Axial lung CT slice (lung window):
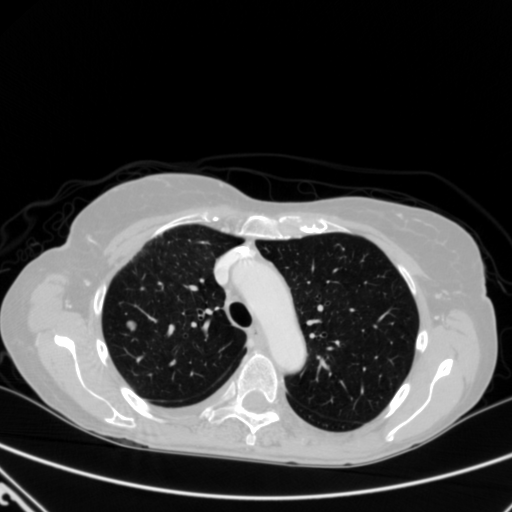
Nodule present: yes
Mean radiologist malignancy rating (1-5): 4